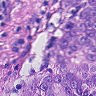
Metastatic tissue present: yes